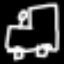
Label: chair